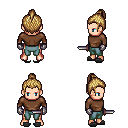
a pixel art fantasy rpg character, male body template, human, light skin, brown long-sleeve shirt, teal pants, blonde short topknot hairstyle, metal gloves, gray slippers, dagger, four views (front, back, left, right), 2x2 character sprite sheet, small pixel art, hard edges, no anti-aliasing